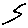
Label: zigzag